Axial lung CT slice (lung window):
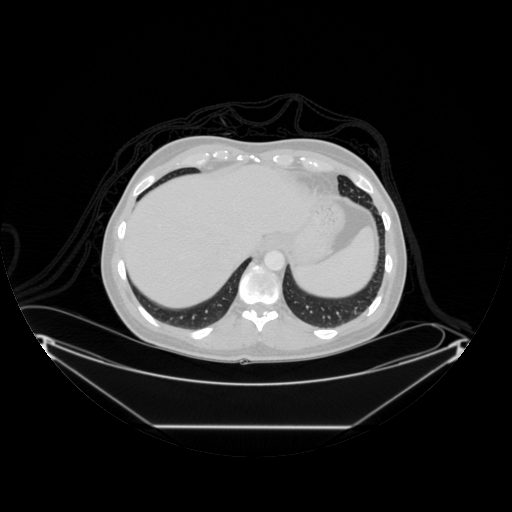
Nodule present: no